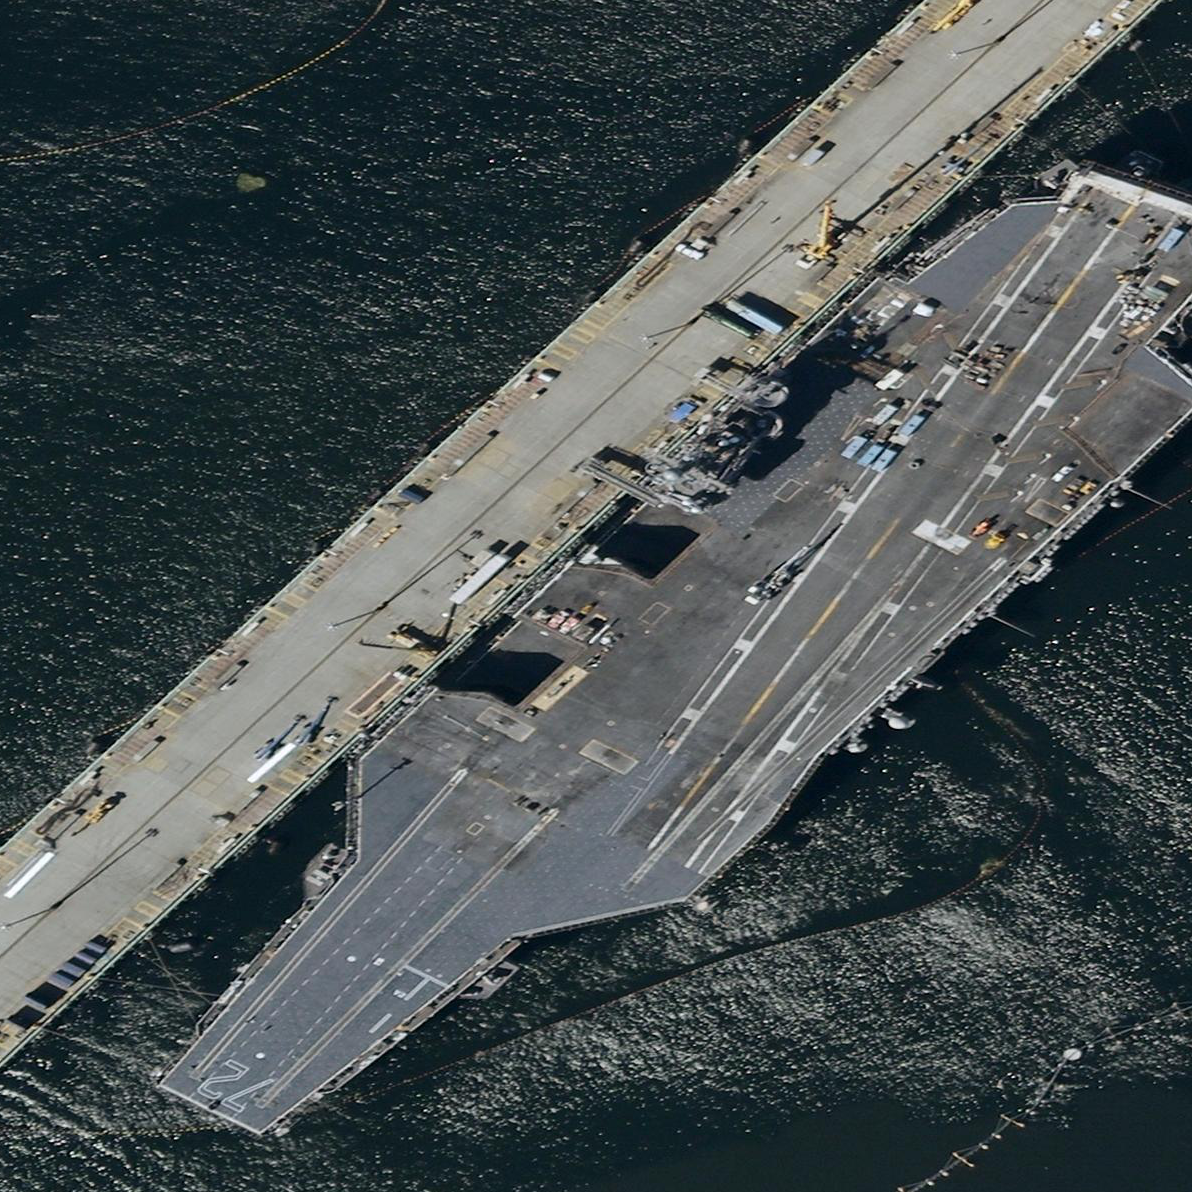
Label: aircraft_carrier